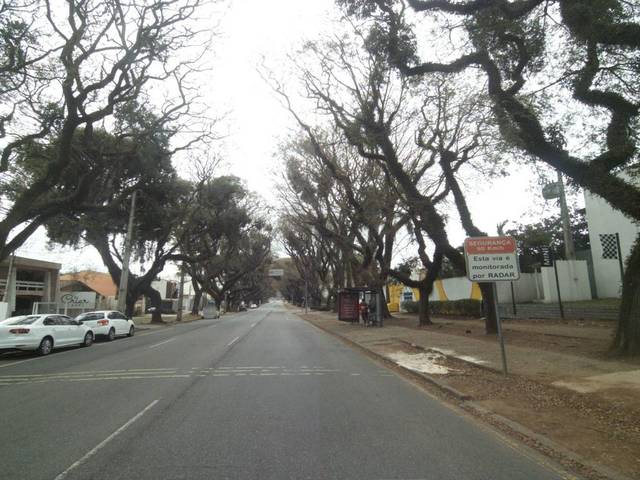
Region: Brazil
Coordinates: -25.457, -49.303